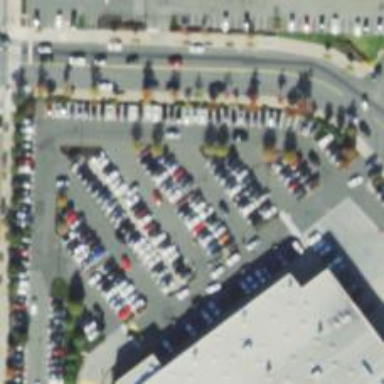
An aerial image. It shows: Trolley bay.